Field crop: tomato
Growth stage: 1
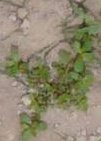
Species: portulaca